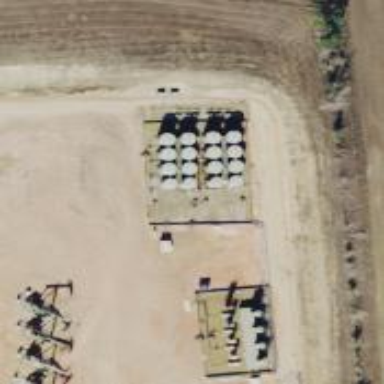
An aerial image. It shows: Storage tank that is man-made.